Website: lowes
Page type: billing-address
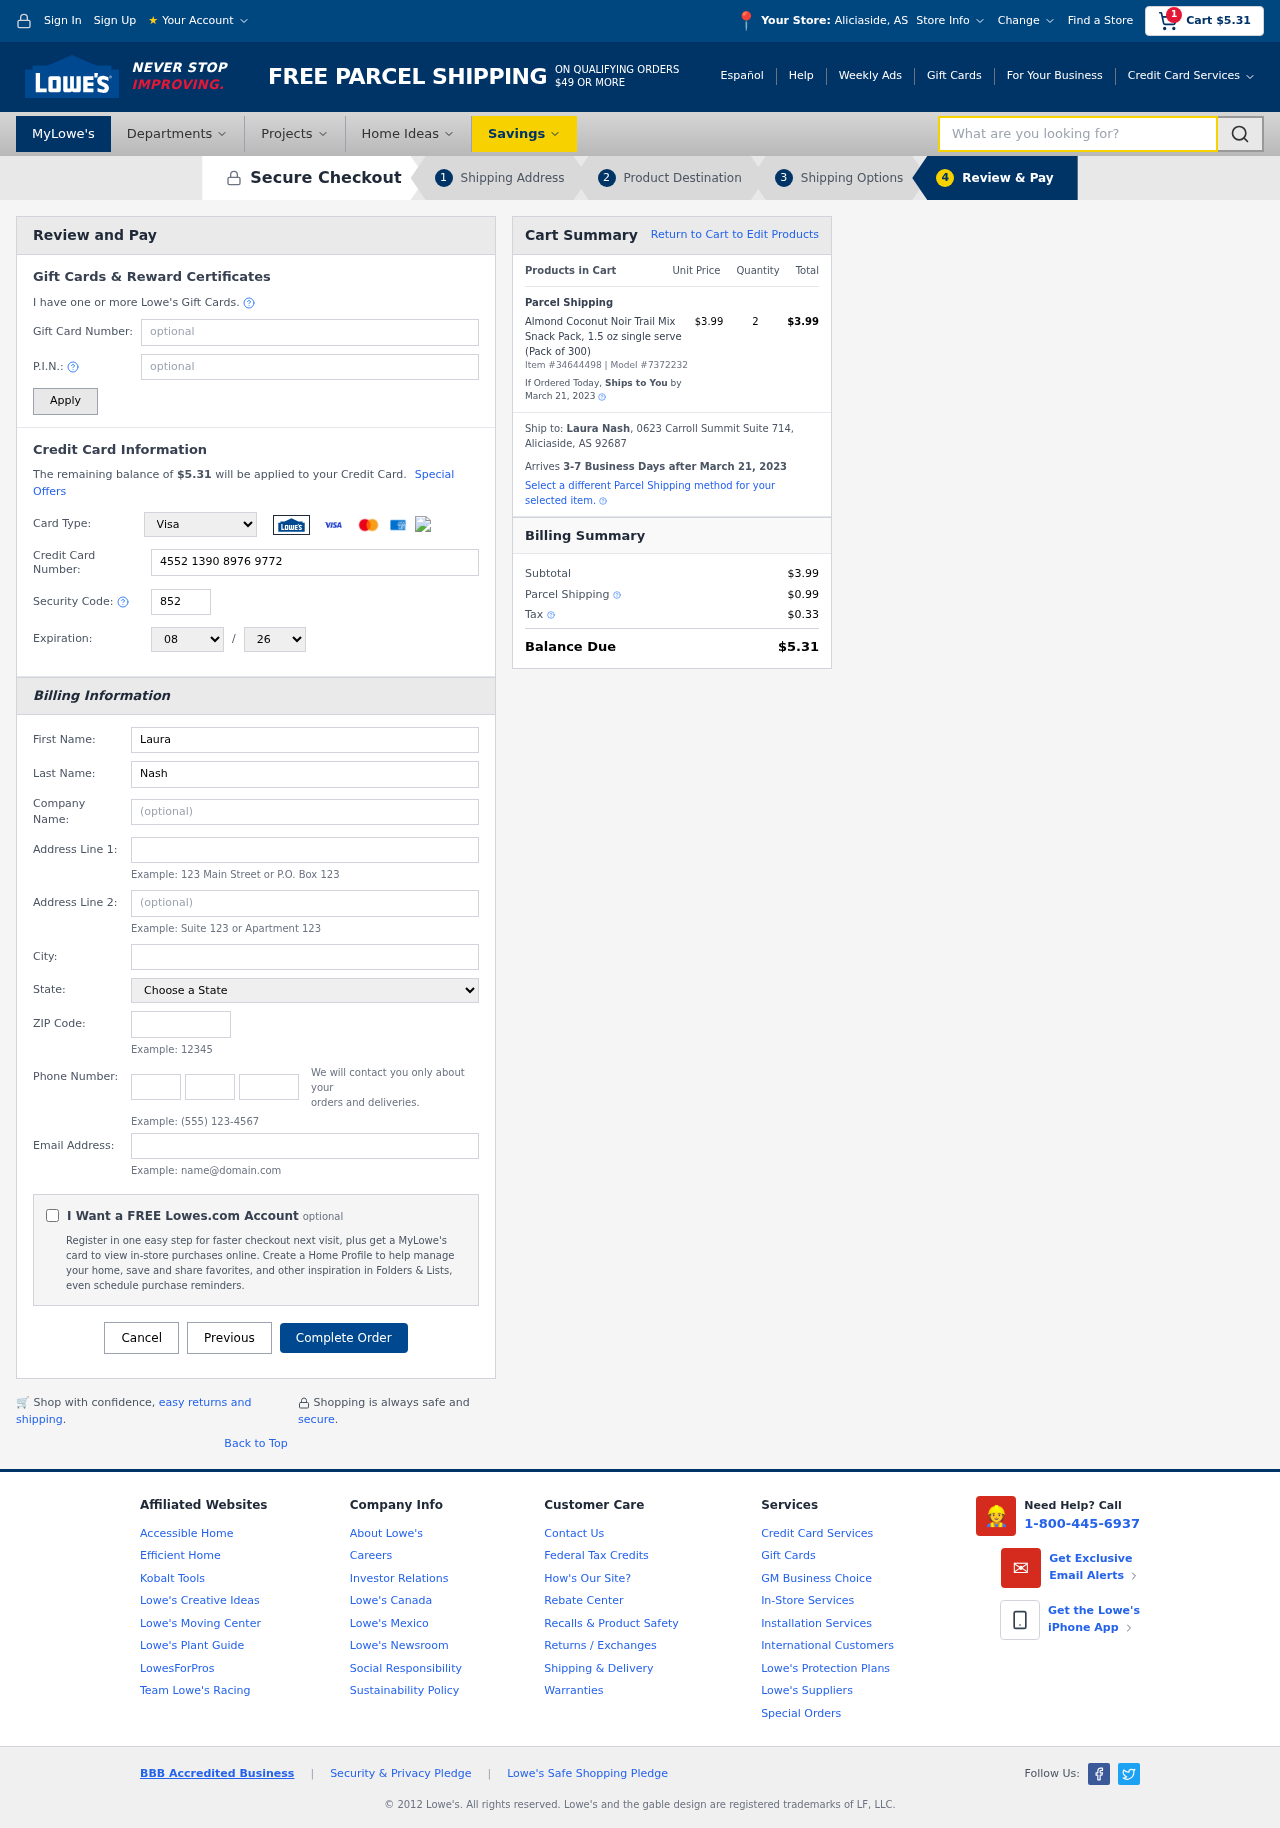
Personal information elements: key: PII_CARD_CVV
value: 852
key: PII_CARD_EXPIRY_MONTH
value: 08
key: PII_CARD_EXPIRY_YEAR
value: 26
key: PII_CARD_NUMBER
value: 4552 1390 8976 9772
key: PII_CARD_TYPE
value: Visa
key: PII_CITY
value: Aliciaside
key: PII_CITY_STATE
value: Aliciaside, AS
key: PII_EMAIL
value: lauranash@gmail.com
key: PII_FIRSTNAME
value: Laura
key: PII_FULLNAME
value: Laura Nash
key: PII_LASTNAME
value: Nash
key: PII_PHONE_AREA
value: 310
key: PII_PHONE_PREFIX
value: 558
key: PII_PHONE_SUFFIX
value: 6277
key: PII_POSTCODE
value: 92687
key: PII_STATE
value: AS
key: PII_STREET
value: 0623 Carroll Summit Suite 714
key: PII_STREET2
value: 704 Wheeler Throughway Apt. 878
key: PII_CITY_STATE_ZIP
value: Aliciaside, AS 92687
Product elements: key: PRODUCT1_NAME
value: Almond Coconut Noir Trail Mix Snack Pack, 1.5 oz single serve (Pack of 300)
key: PRODUCT1_PRICE
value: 3.99
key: PRODUCT1_QUANTITY
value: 2
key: PRODUCT_ITEM_NUMBER
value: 34644498
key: PRODUCT_MODEL_NUMBER
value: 7372232
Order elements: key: ORDER_SUBTOTAL
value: $5.31
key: ORDER_TOTAL
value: $5.31
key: ORDER_SHIPPING_DATE
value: March 21, 2023
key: ORDER_SUBTOTAL
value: $3.99
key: ORDER_DELIVERY_DATE
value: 3-7 Business Days after March 21, 2023
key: ORDER_SHIPPING_DATE2
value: March 21, 2023
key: ORDER_SUBTOTAL2
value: $3.99
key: ORDER_SHIPPING_COST
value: $0.99
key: ORDER_TAX
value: $0.33
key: ORDER_TOTAL2
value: $5.31
Search elements: key: HEADER_SEARCH
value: What are you looking for?